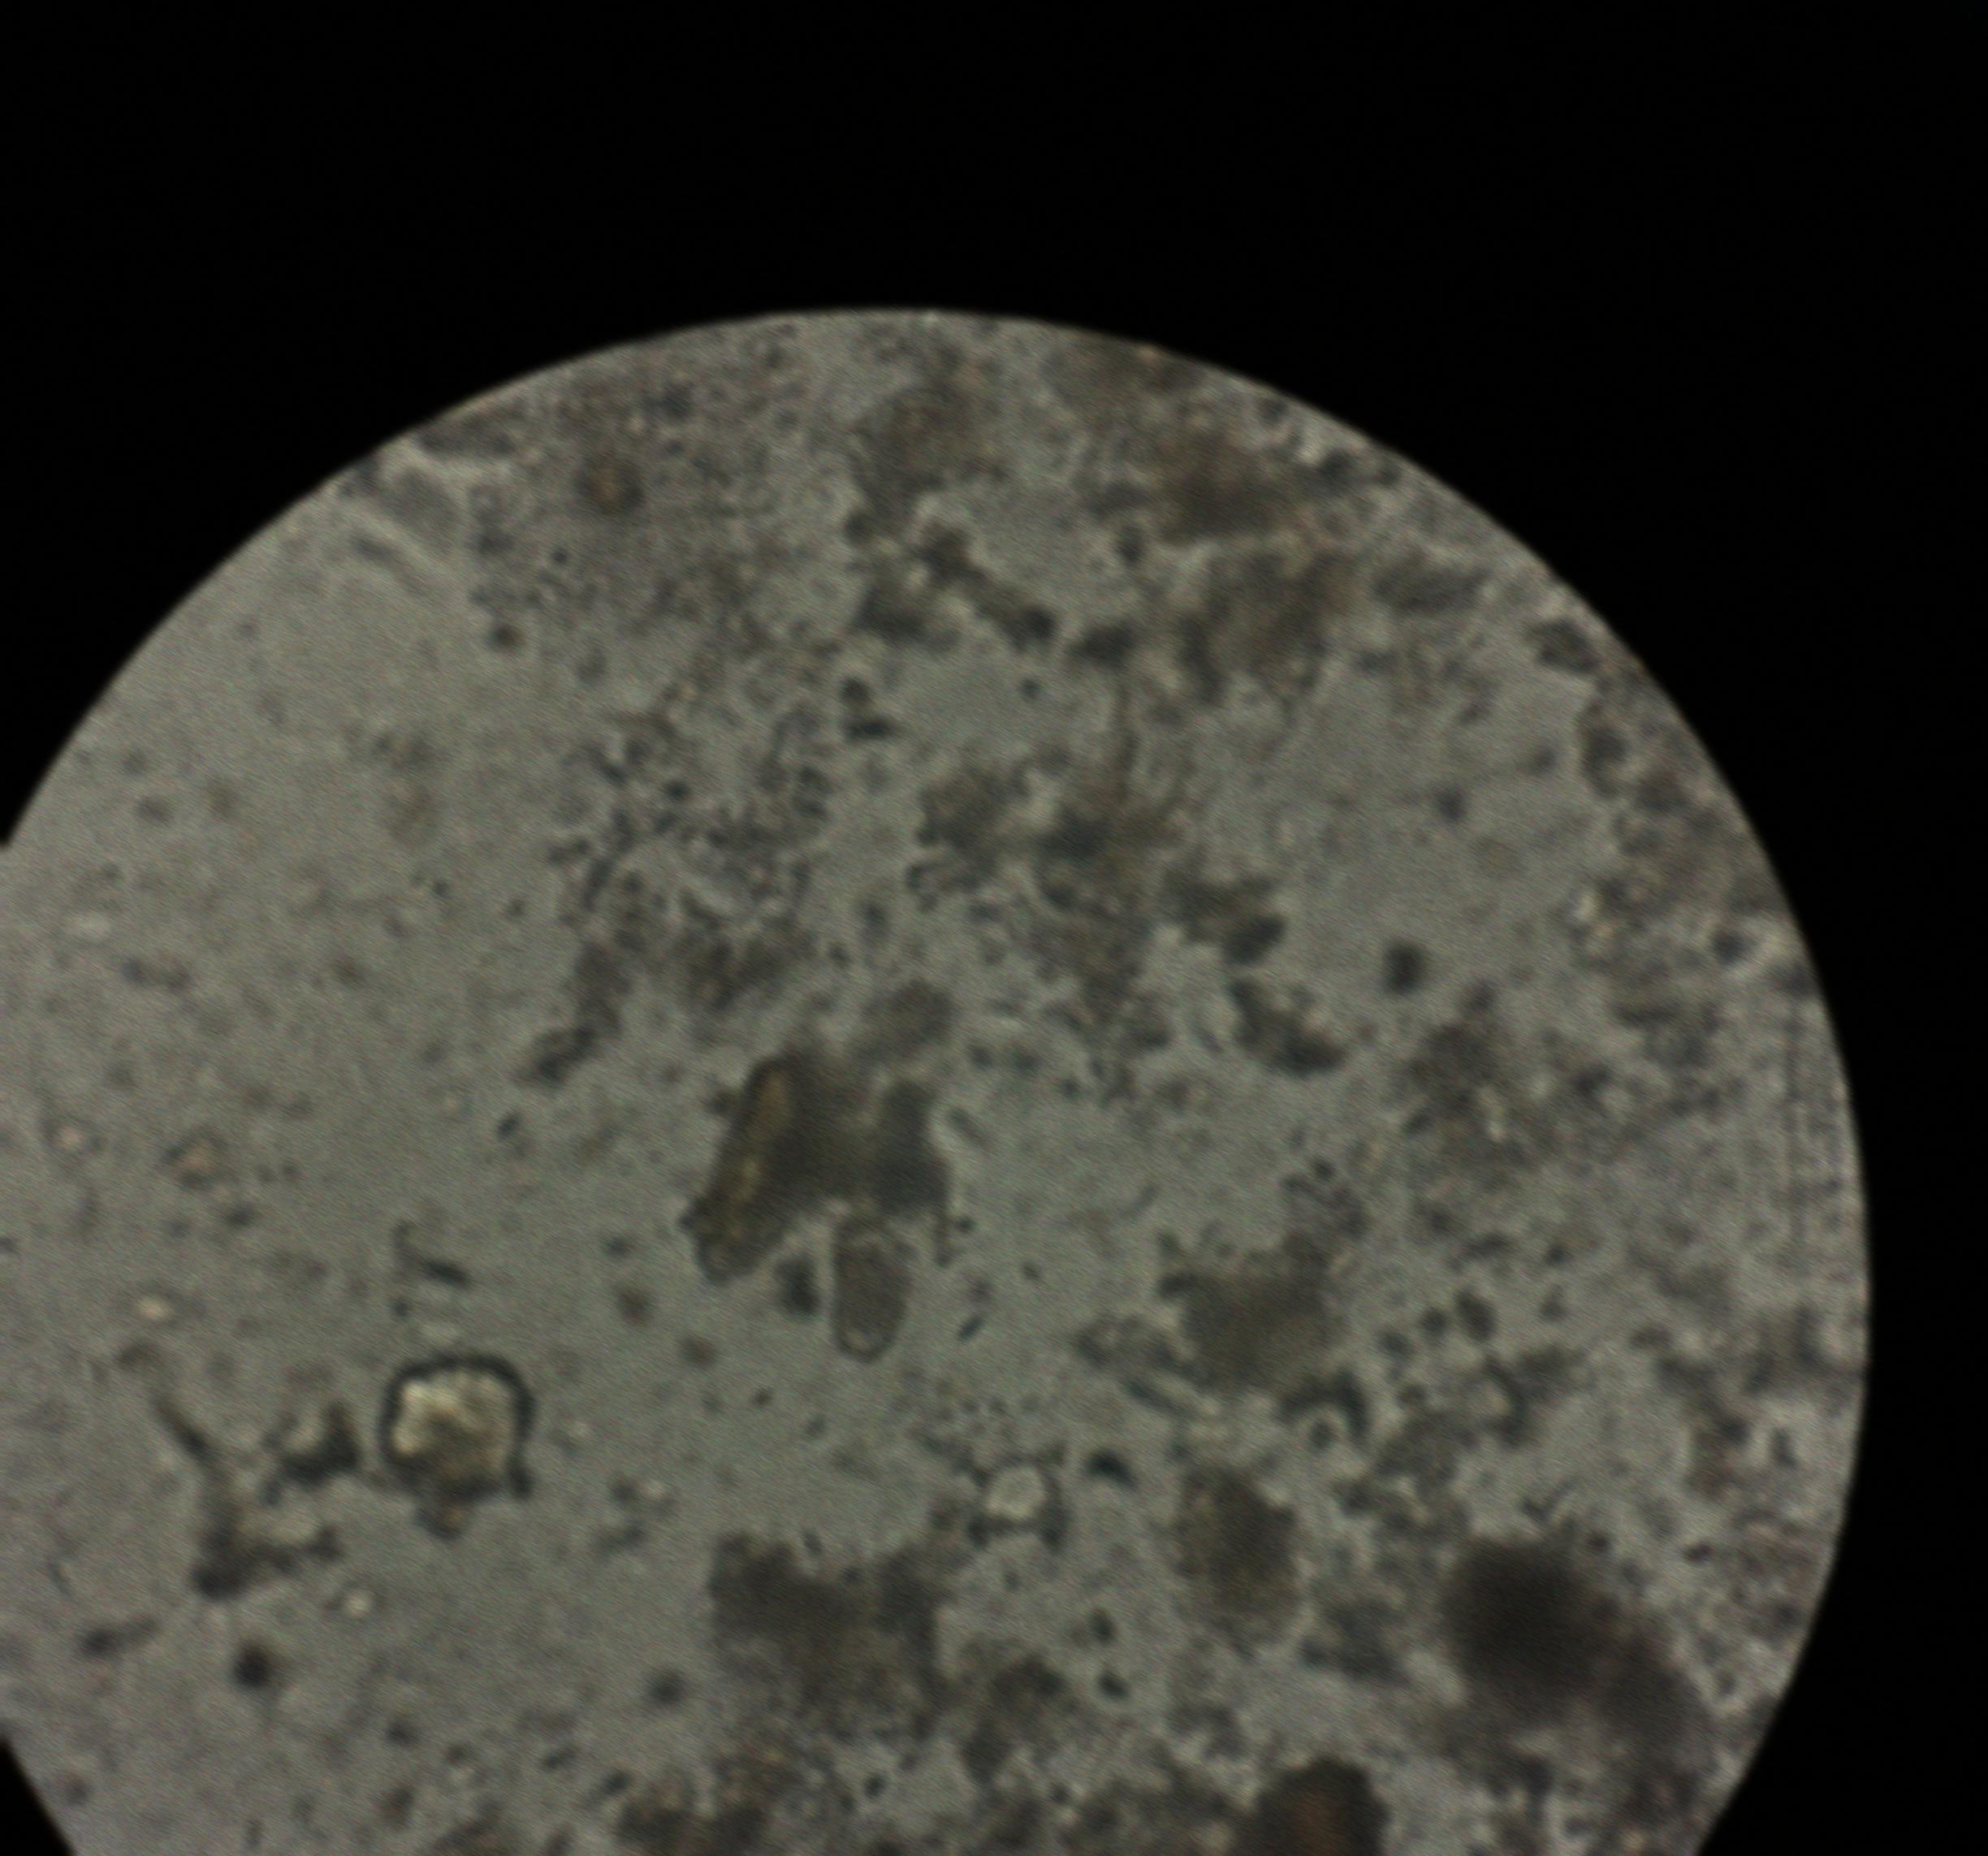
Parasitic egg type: Capillaria philippinensis